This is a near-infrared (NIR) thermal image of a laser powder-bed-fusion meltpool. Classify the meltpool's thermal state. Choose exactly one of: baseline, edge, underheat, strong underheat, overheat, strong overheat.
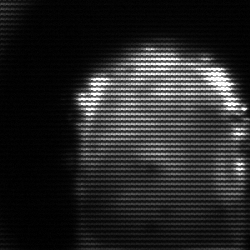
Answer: baseline